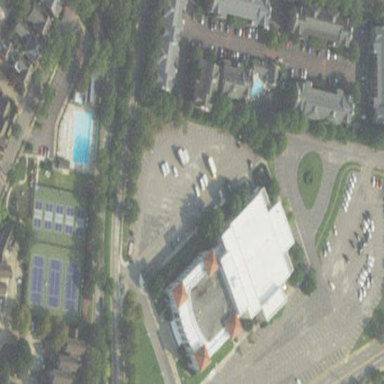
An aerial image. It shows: Theatre building.